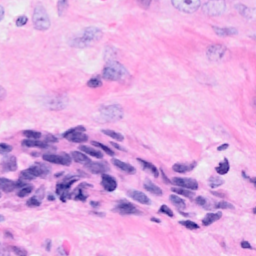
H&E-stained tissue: Breast